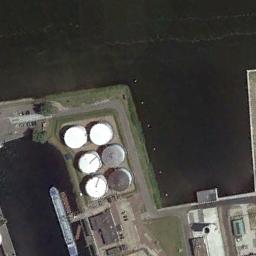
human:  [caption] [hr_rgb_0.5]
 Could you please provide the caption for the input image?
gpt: In the open space surrounded by water there are many neatly arranged storage tanks of different sizes .

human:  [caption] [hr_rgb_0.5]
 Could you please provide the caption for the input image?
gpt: There are six storage tanks on the bare land next to the water .

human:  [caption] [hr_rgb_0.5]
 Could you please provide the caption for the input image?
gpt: There are seven white storage tanks and a dozen black storage tanks on the lawn .

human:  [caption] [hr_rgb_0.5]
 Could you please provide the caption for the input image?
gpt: There are several buildings beside the storage tanks .

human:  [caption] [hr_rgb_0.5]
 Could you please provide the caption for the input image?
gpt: There are six storage tanks beside the river .